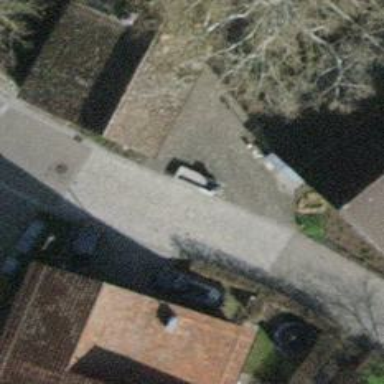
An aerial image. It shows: Residential road with sett surface.